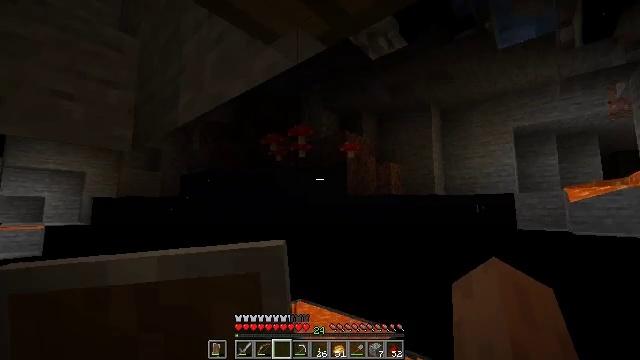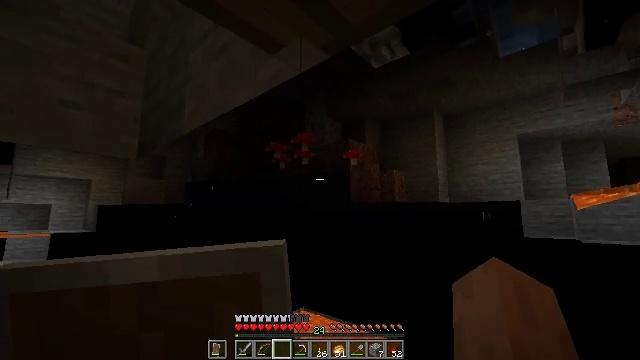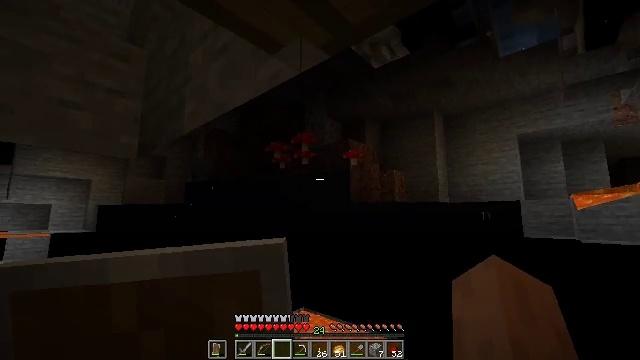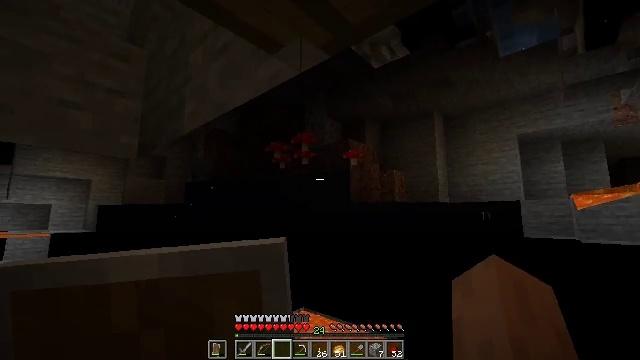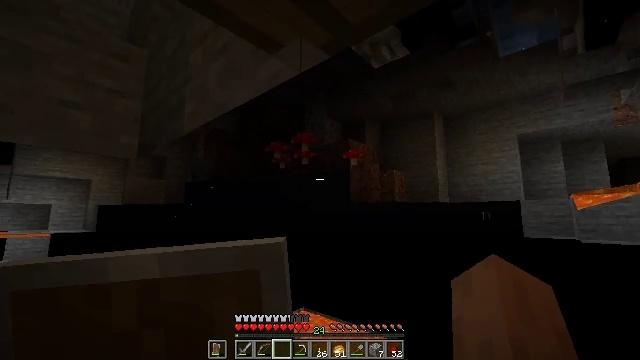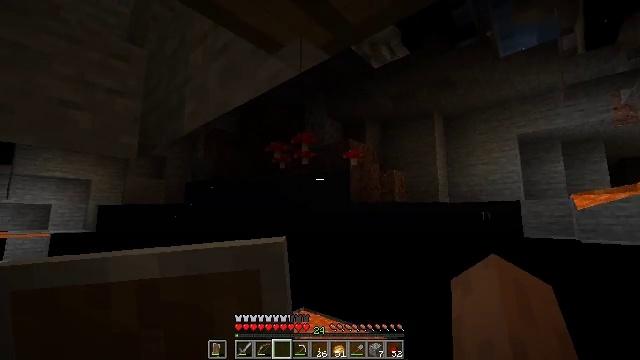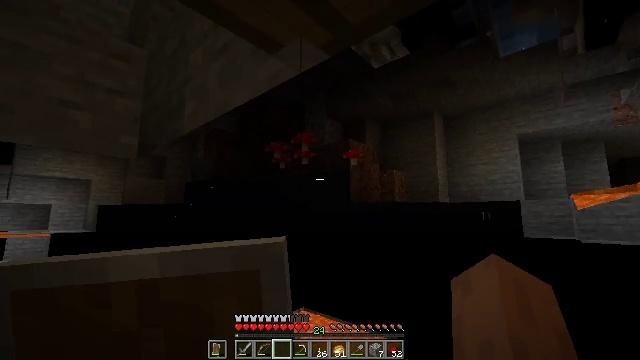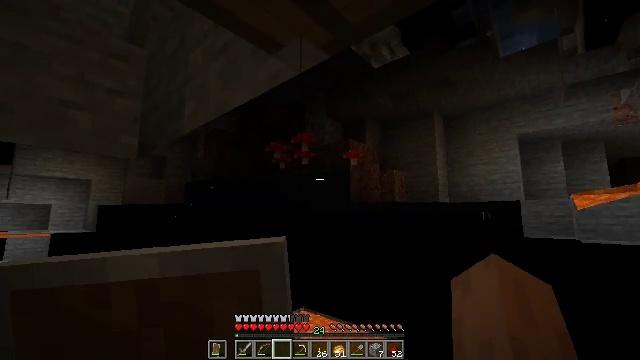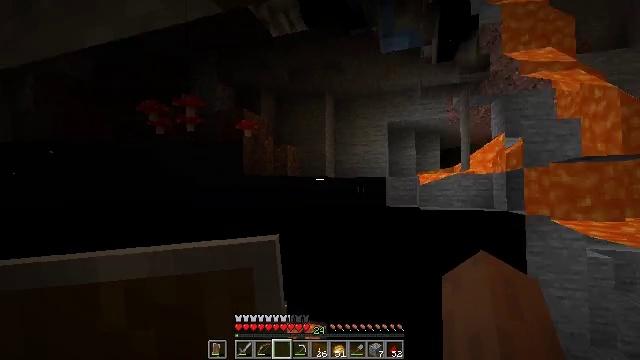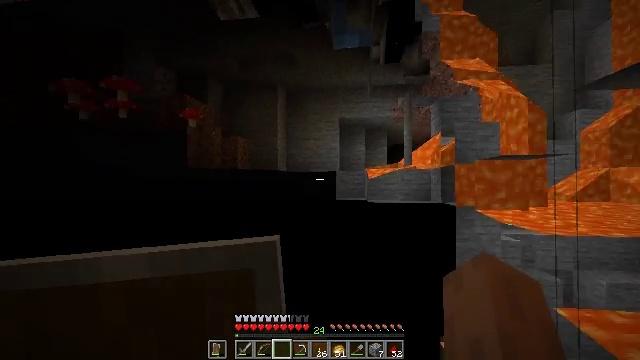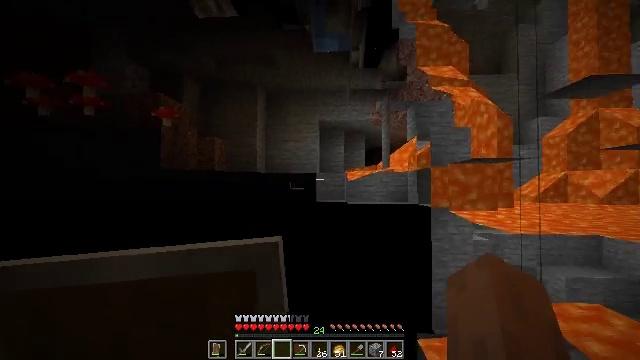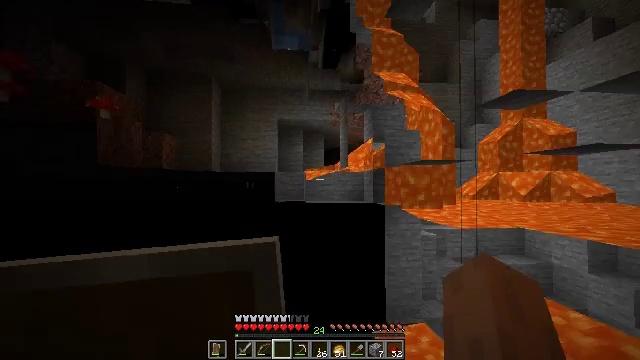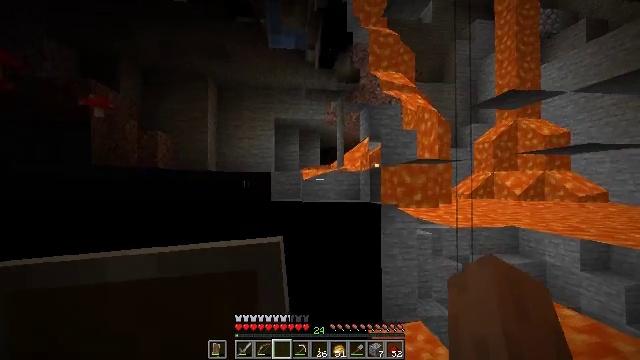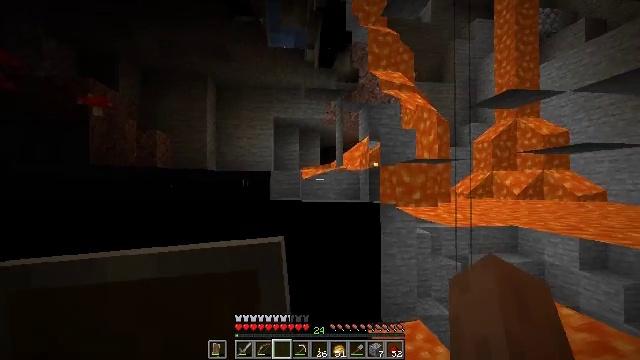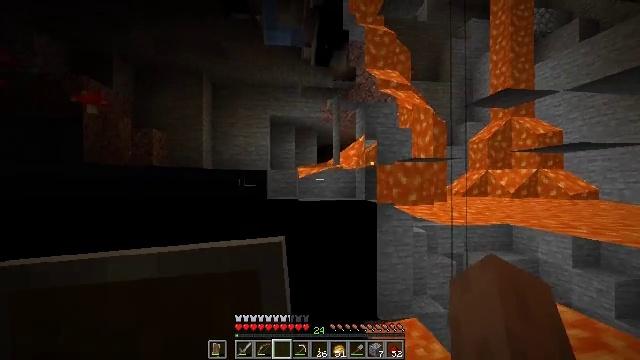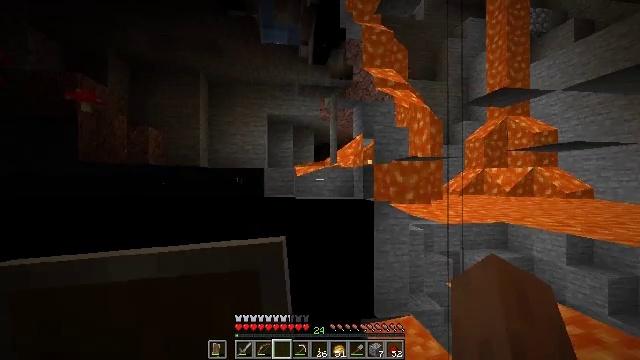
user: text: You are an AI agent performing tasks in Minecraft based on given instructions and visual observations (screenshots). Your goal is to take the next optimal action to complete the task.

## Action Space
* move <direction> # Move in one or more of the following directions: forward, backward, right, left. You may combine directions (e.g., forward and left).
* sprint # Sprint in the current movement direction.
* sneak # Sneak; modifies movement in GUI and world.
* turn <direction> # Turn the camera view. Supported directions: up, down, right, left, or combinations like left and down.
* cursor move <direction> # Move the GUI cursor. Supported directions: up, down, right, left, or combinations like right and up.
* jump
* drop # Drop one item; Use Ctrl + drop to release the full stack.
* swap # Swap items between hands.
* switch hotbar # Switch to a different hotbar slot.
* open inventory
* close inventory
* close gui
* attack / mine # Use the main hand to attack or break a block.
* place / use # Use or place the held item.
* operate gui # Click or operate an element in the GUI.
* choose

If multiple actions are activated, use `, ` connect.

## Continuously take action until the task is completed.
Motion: motion action
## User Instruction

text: Attack the piston head to remove it.
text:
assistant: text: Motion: turn up
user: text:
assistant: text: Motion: no_op
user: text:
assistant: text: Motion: no_op
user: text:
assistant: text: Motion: no_op
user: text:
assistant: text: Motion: no_op
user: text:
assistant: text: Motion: no_op
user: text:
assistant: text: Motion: no_op
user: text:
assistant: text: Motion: turn right and down
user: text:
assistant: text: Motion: turn right and down
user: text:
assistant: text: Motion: turn right
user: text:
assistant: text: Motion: turn right
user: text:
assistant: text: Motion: no_op
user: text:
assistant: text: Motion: no_op
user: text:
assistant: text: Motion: no_op
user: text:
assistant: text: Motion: no_op
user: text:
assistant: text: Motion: no_op
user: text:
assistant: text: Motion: no_op
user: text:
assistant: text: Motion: no_op
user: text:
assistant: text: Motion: turn right
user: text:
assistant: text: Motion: turn right
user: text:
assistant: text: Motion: turn right and up
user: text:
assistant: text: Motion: no_op
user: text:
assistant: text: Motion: no_op
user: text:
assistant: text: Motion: no_op
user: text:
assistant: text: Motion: no_op
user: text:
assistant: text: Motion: turn right and down
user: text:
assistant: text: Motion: turn right and down
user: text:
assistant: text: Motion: turn right
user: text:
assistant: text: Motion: no_op
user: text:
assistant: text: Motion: no_op